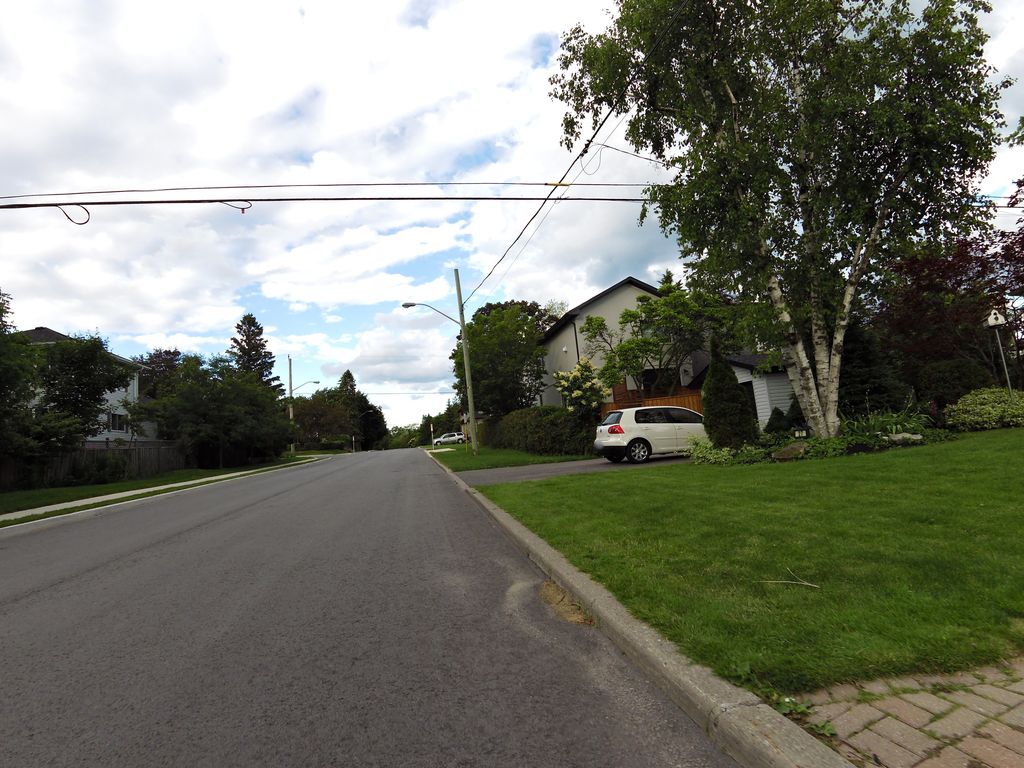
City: toronto